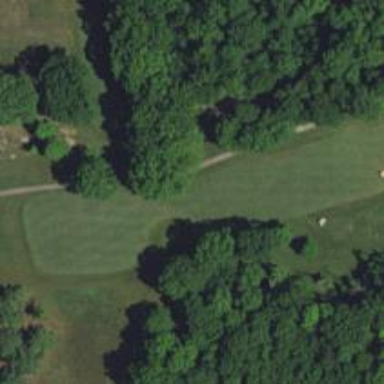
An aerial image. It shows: Golf hole.